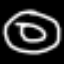
Label: donut